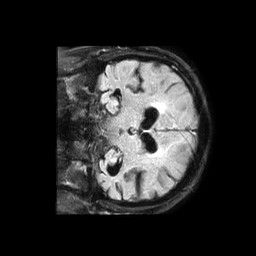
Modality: FLAIR
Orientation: coronal
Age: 77
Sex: male
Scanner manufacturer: philips
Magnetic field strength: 1.5 T
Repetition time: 6 s
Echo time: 0.1032 s